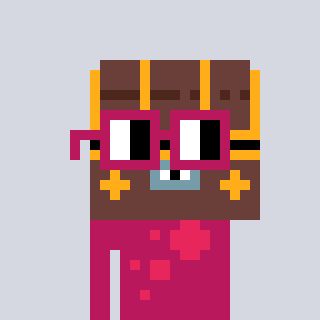
a pixel art character with square dark red glasses, a treasure chest-shaped head and a darkpink-colored body on a cool background